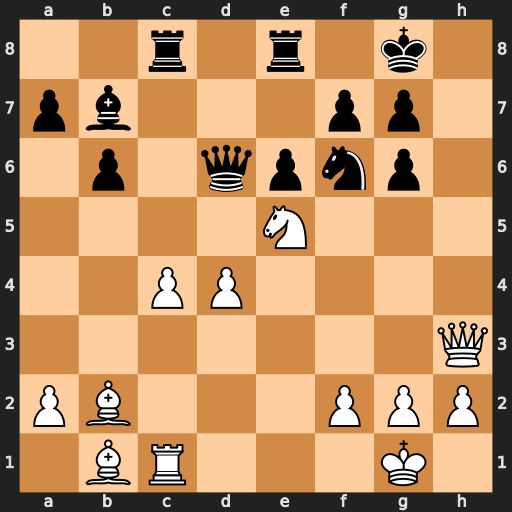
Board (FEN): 2r1r1k1/pb3pp1/1p1qpnp1/4N3/2PP4/7Q/PB3PPP/1BR3K1
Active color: w
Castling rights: -
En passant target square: -
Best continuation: Qh8+ Kxh8 Nxf7+ Kh7 Nxd6